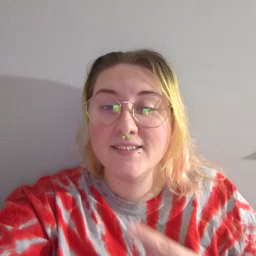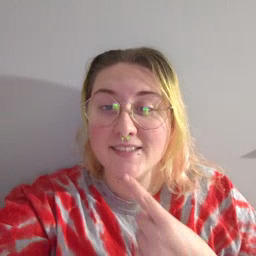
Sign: ear